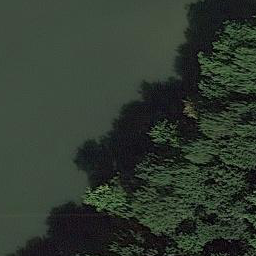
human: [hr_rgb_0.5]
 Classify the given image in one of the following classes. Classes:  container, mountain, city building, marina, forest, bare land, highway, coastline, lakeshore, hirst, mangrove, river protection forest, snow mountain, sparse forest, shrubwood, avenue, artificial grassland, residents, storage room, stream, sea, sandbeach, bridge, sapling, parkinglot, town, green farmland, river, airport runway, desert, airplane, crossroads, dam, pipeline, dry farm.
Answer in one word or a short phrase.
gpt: river protection forest